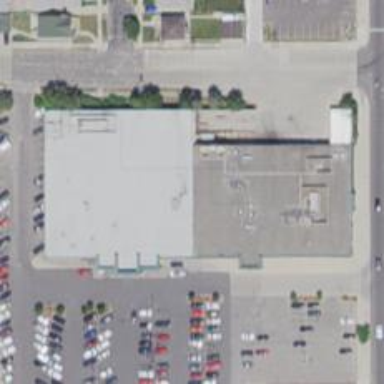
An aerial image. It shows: Supermarket.